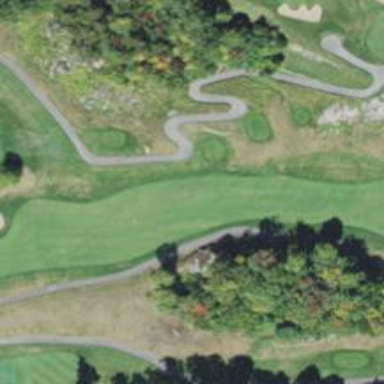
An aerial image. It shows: Golf hole.